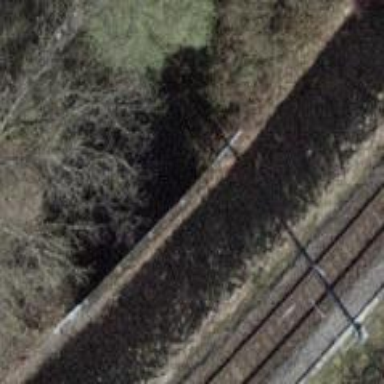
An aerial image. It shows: Tunnel passing through ditch.